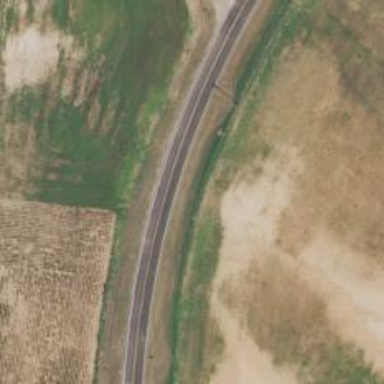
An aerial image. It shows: Secondary road.